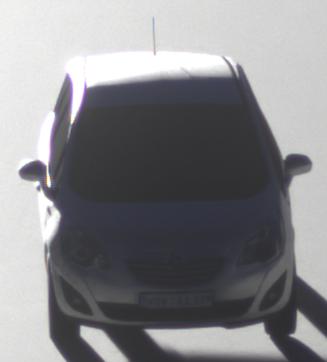
Make: Opel
Model: Meriva 1.4
Detailed model: Meriva (B)
Model produced from: 2010/05
Model produced until: 2013/11
Doors: 5
Color: white
Road condition: dry road
Daytime: sunrise or sunset
Contrast: high contrast